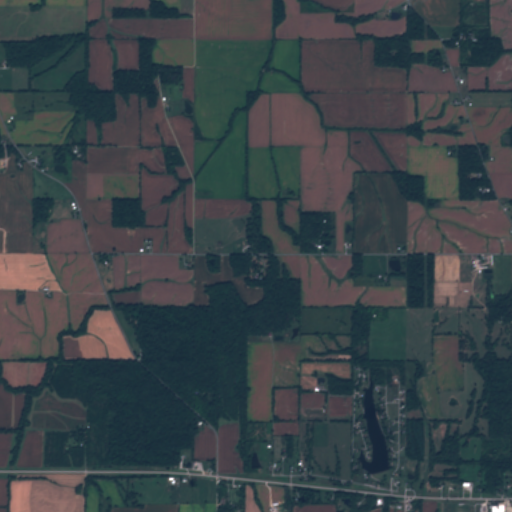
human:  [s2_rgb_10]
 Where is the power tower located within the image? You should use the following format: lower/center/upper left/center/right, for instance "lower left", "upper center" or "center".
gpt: The power tower is located in the lower right of the image.
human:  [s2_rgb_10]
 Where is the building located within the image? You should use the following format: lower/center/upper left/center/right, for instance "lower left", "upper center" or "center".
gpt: The building is located in the lower right of the image.
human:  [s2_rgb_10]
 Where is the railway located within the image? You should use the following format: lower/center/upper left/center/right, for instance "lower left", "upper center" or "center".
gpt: The railway is located in the lower right of the image.
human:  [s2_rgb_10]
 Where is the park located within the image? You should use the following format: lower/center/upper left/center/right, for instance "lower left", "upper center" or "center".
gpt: There is no park in the image.